Interaction volume radius: 5 \u00c5
Interaction volume height: 15 \u00c5
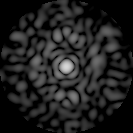
Disorder parameter: 0.8368